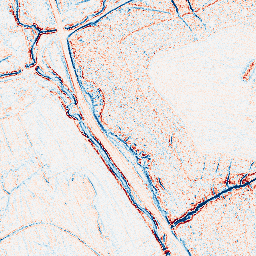
Category: edge_preserving
Decomposition family: bilateral
Decomposition parameters: d: 5
sigma_color: 100
sigma_space: 50
Upsampling method: sinc_hamming
Upsampling parameters: scale: 2
kernel_size: 16
Upsampling scale: 2